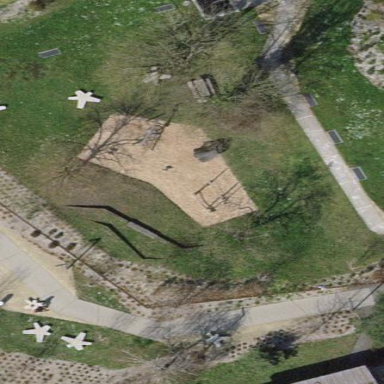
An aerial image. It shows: Playground area for leisure activities on the land.